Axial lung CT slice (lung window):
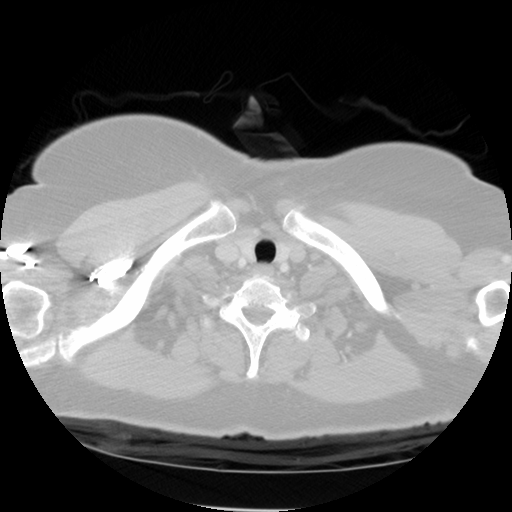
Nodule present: no